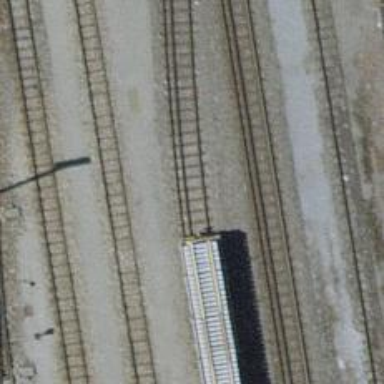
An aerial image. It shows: Single-track spur railway line.